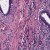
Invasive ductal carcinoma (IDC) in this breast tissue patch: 0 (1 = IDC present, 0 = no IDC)